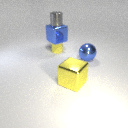
small gray metal cylinder above large blue metal cube